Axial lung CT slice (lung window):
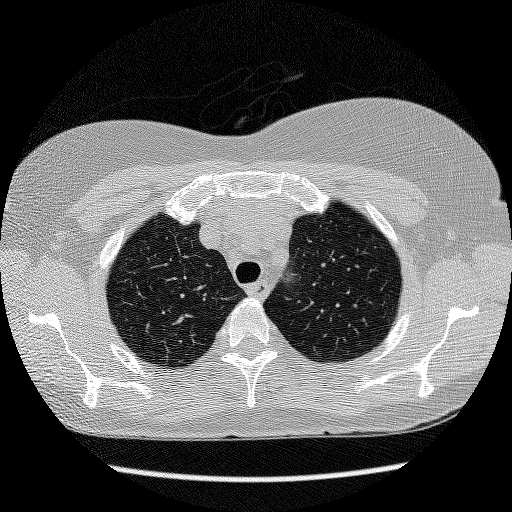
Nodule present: no